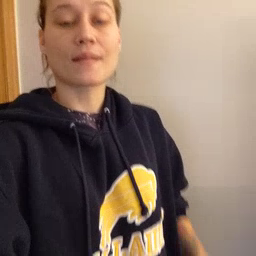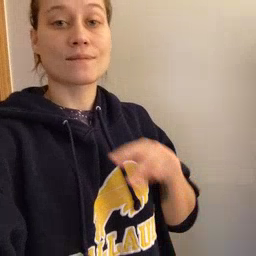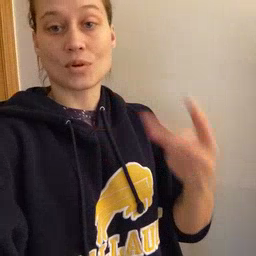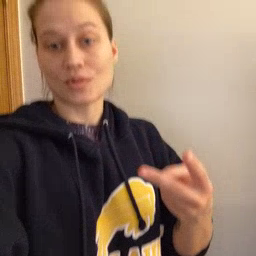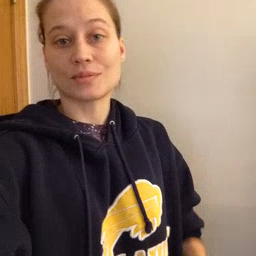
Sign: fall